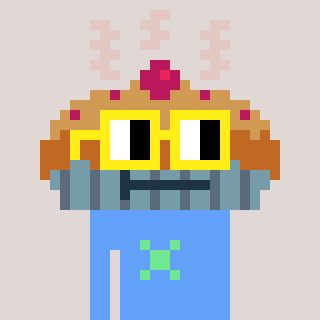
a pixel art character with square yellow glasses, a pie-shaped head and a blue-colored body on a warm background